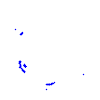
Particle: pion